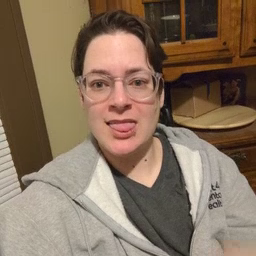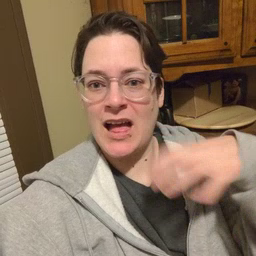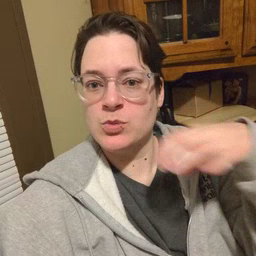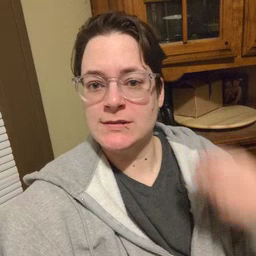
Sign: cloud